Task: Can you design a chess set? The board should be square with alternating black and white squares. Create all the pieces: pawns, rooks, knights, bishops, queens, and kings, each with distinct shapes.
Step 3851:
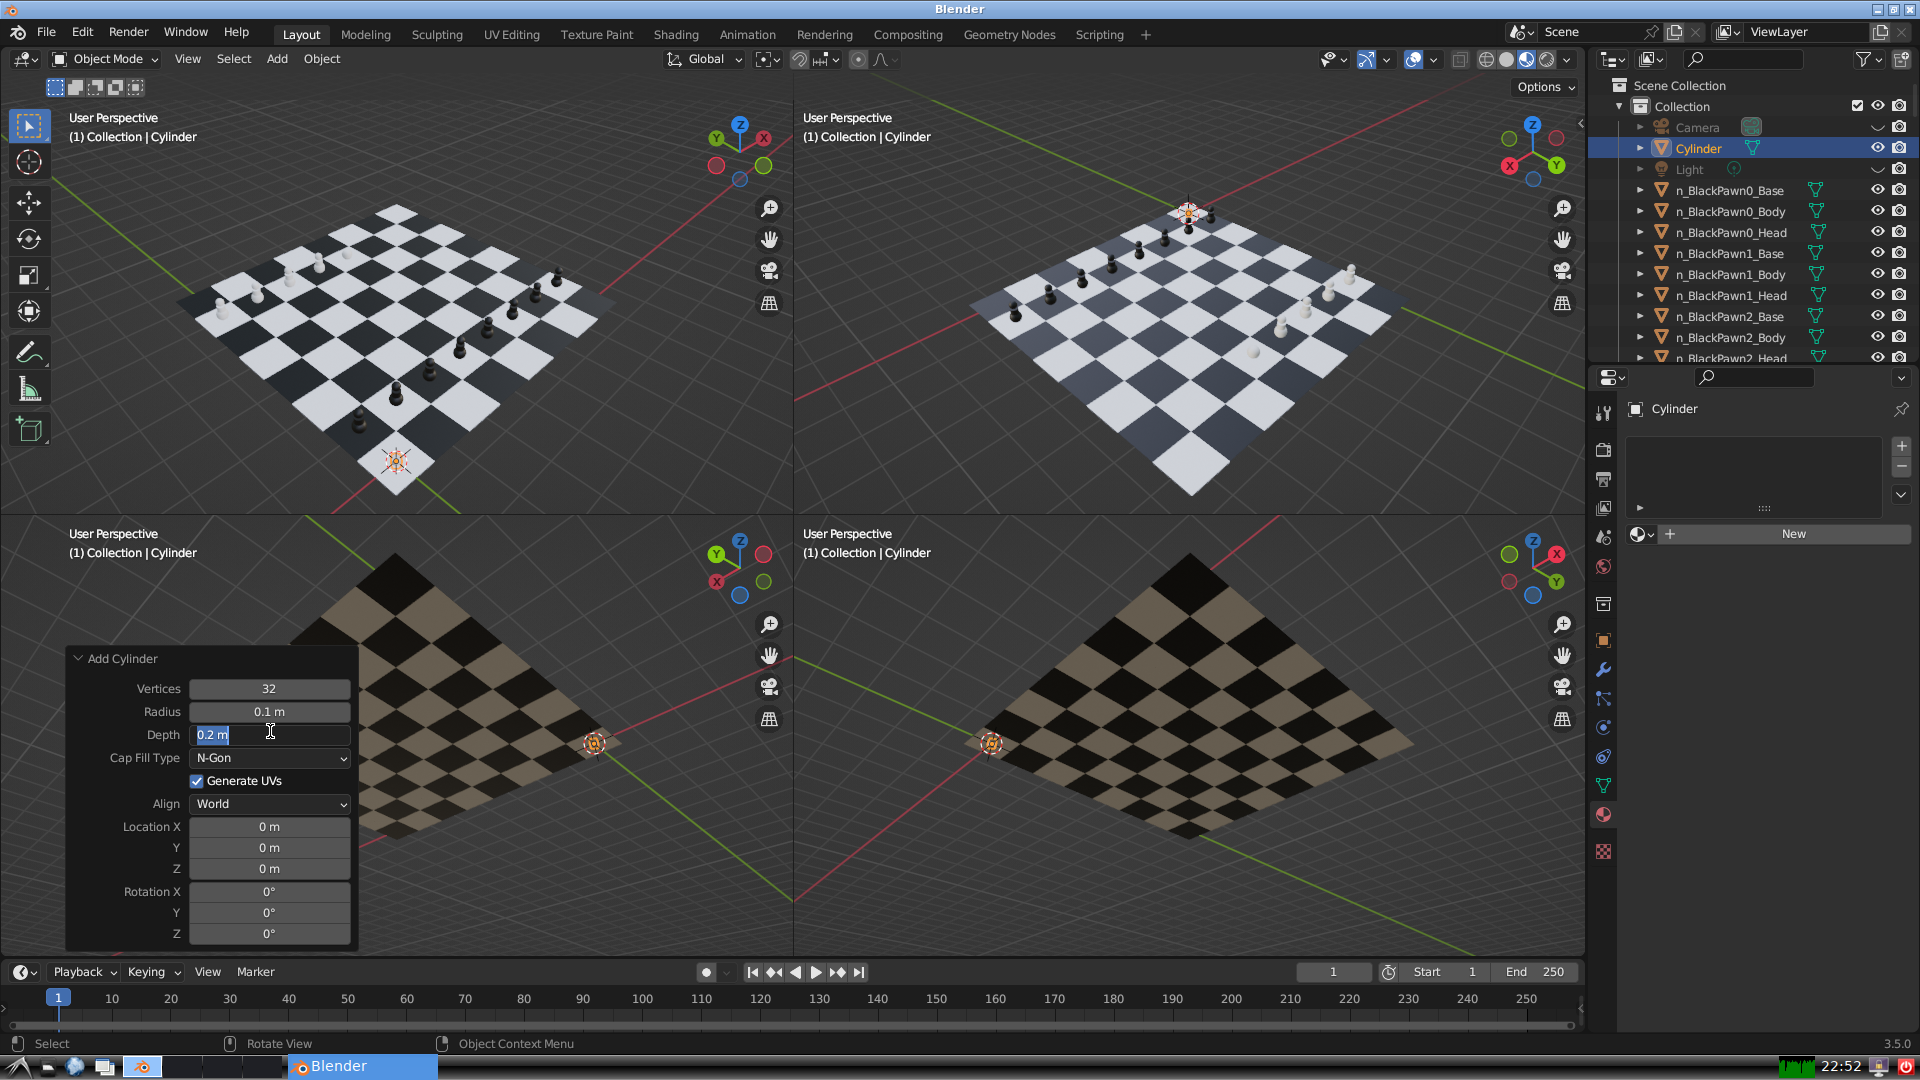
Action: input_text: 0.2